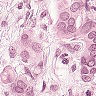
Metastatic tissue present: yes